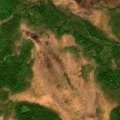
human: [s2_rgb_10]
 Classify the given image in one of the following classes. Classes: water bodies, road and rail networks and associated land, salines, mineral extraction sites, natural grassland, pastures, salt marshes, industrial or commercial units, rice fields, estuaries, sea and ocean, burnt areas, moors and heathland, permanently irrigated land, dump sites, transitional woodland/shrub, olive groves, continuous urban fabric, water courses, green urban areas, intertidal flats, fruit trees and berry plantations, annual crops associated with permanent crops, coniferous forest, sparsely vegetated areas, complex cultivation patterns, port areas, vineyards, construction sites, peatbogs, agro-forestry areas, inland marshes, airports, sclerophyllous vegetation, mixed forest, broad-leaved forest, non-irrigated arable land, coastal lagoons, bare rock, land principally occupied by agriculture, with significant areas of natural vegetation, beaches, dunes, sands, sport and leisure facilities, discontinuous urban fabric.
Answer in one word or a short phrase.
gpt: coniferous forest, mixed forest, transitional woodland/shrub, peatbogs